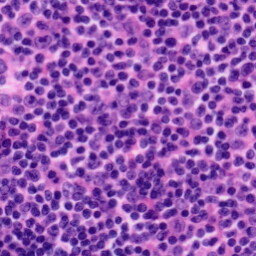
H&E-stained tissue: Tonsil